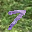
Label: 7